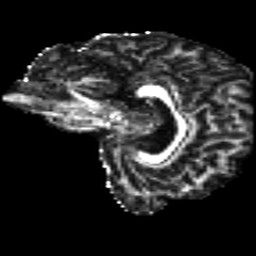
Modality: FA
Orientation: sagittal
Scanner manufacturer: siemens
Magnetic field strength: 3 T
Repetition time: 4.16 s
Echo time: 0.0806 s